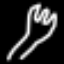
Label: fork